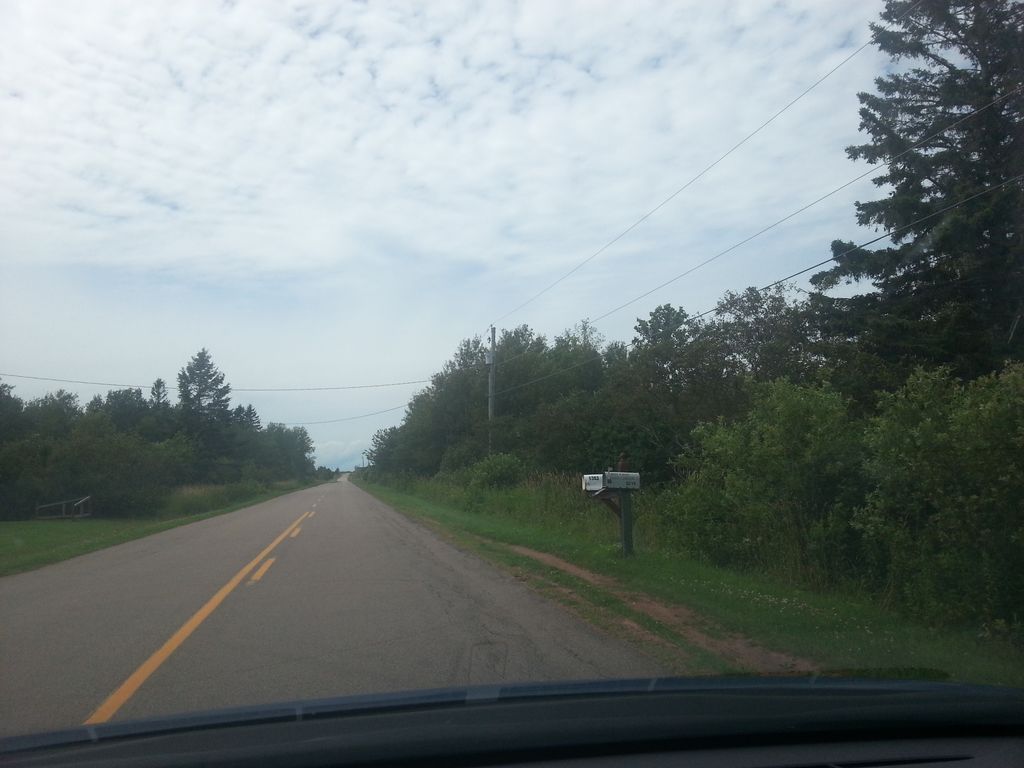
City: charlottetown